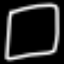
Label: square